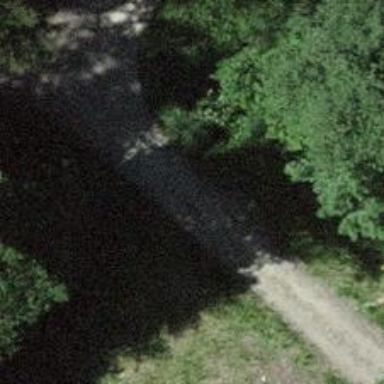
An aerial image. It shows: Track road with grade3 tracktype. The road has bridge.